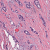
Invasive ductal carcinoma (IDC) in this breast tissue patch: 1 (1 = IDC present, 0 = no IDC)